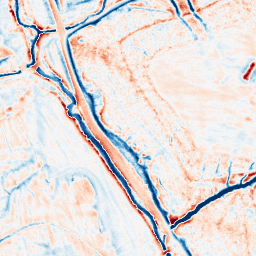
Category: edge_preserving
Decomposition family: guided
Decomposition parameters: radius: 4
eps: 0.001
Upsampling method: bspline
Upsampling parameters: scale: 2
Upsampling scale: 2